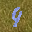
Label: 4